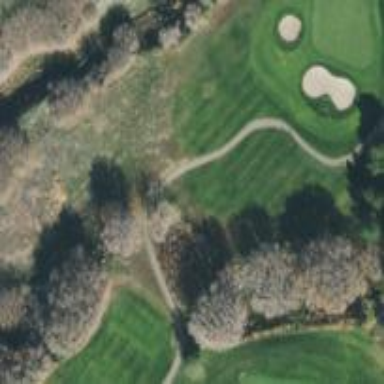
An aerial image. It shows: Path designated for golf carts.